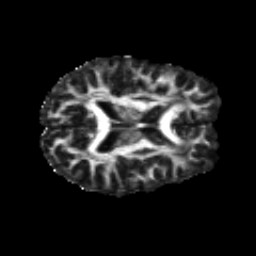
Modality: FA
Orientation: axial
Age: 21
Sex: male
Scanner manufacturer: siemens
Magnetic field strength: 3 T
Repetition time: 8.8 s
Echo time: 0.085 s